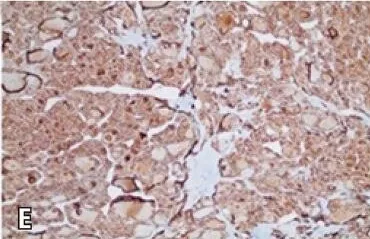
HBME-1stained papillary thyroid cancer (HBME-1x200).
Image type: pathology (immunostaining)